Question: I am sending a mail with php and I have included a link using this code:
'''
$message = "--{$mime_boundary}
" . "Content-Type: text/html; charset="iso-8859-1"
"."Content-Transfer-Encoding: 7bit
" . $message . "
";
$message .= "<a href='www.stackoverflow.com'>Click.</a>
";
'''
The link does get sent in the email but when I click on the link in Outlook it will open in IE and it goes to 'res://ieframe.dll/syntax.htm#www.stackoverflow.com' instead of the 'www.stackoverflow.com'.
However when I hover my mouse over the link it will show the correct link on the bottom of the page, take a look at this:

(The printscreen removes the mouse but in the pic I was hovering my mouse on the link.)
Is there something wrong with my code or could this be an Outlook issue? If anyone knows what could be wrong it would be great!
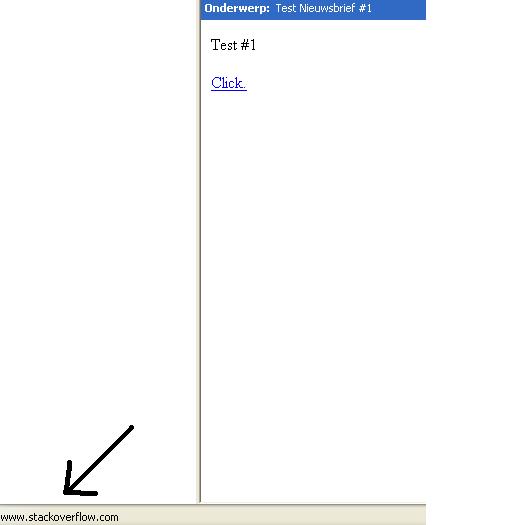
Answer: You are missing the 'http://' before the link.
Otherwise it will be appended to the end of the current url.